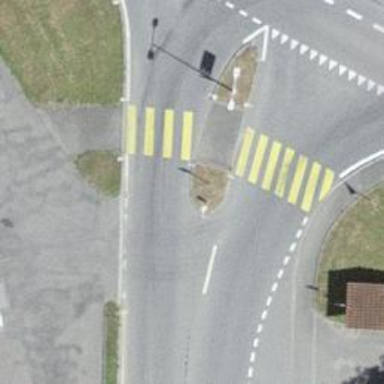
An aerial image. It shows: Marked zebra crossing with pedestrian island.